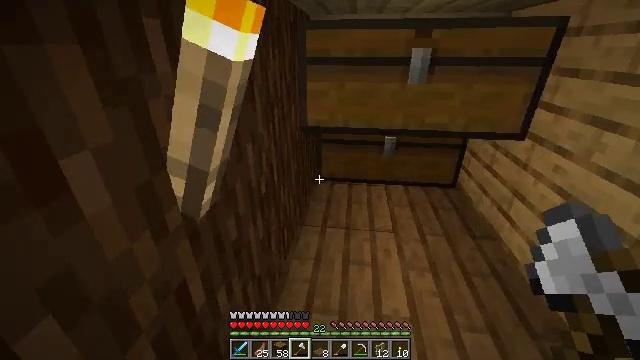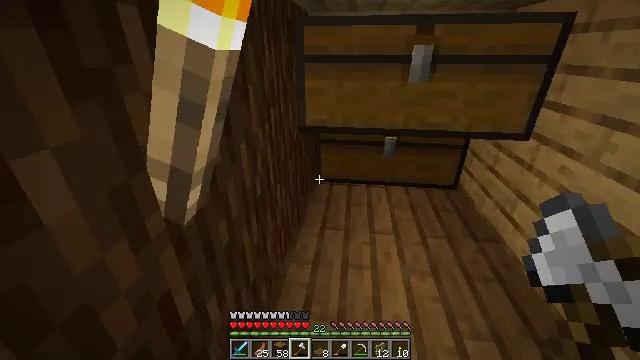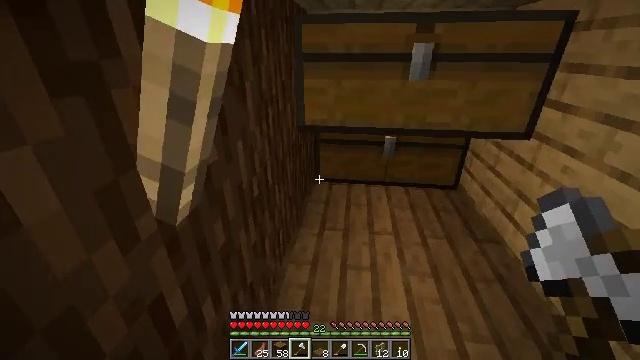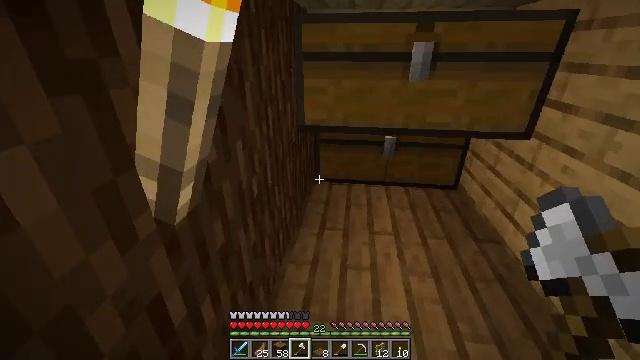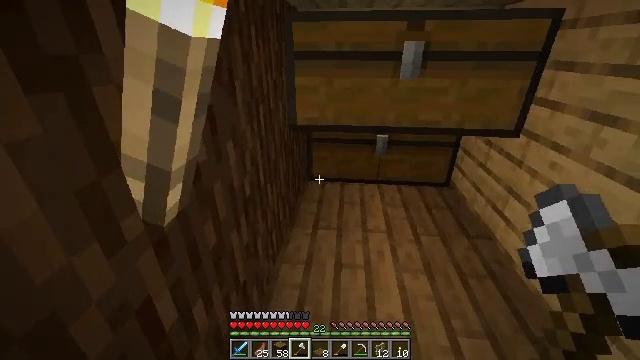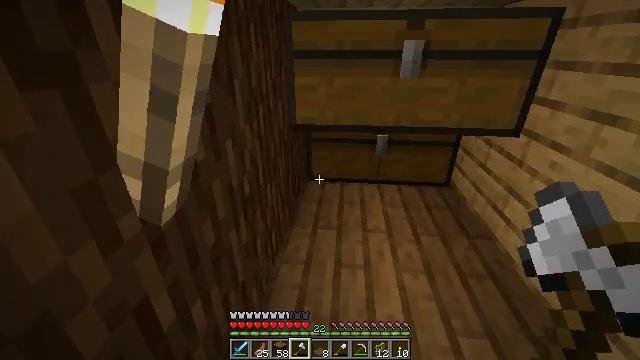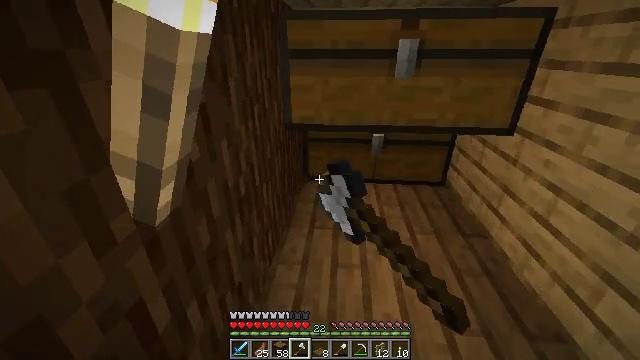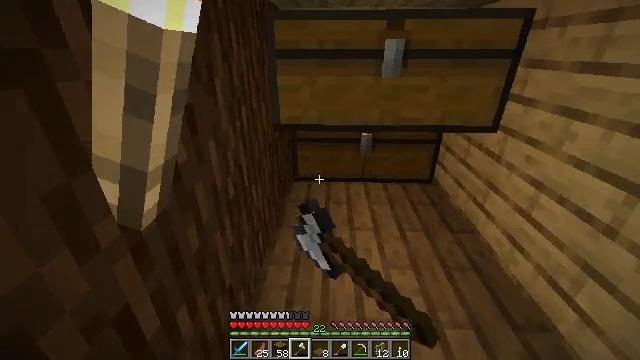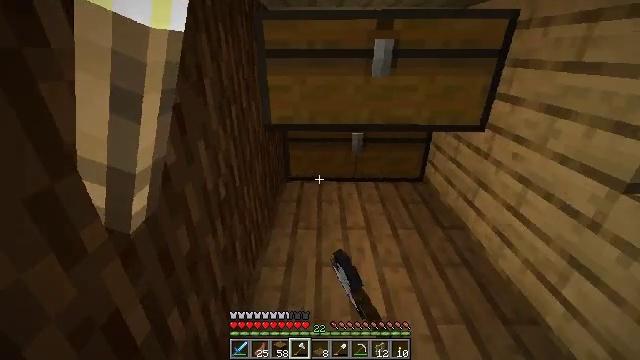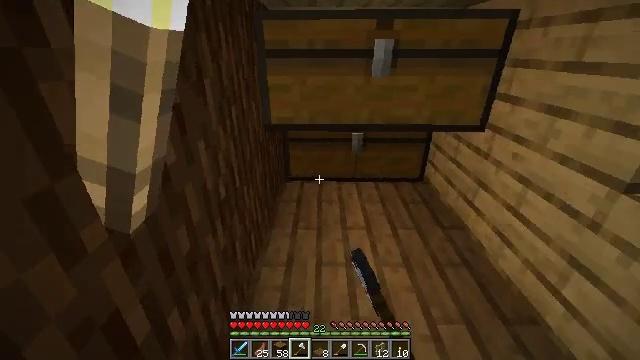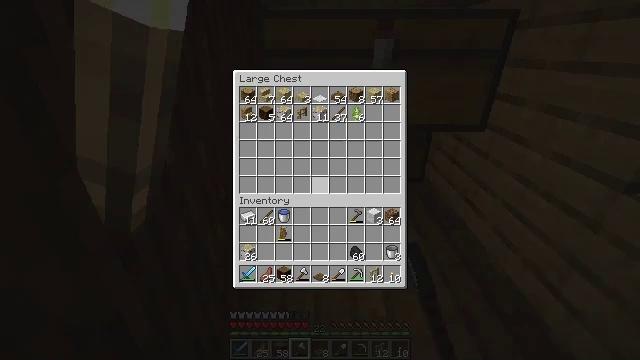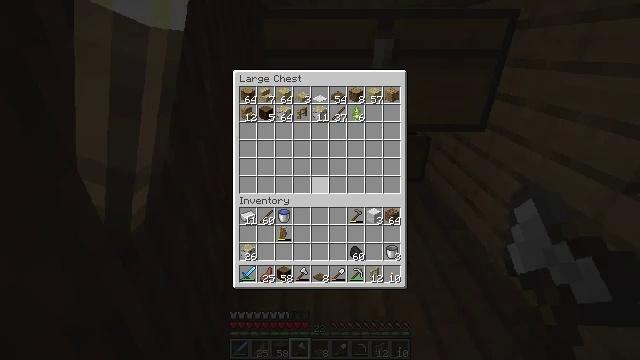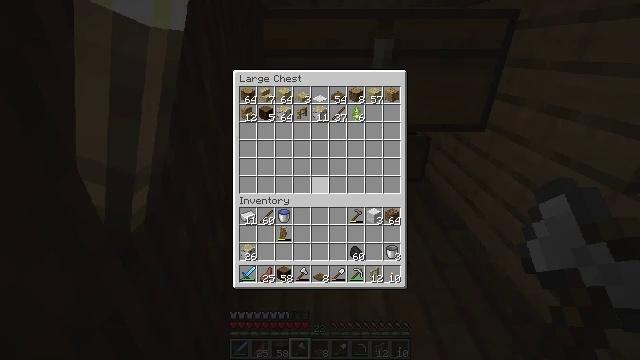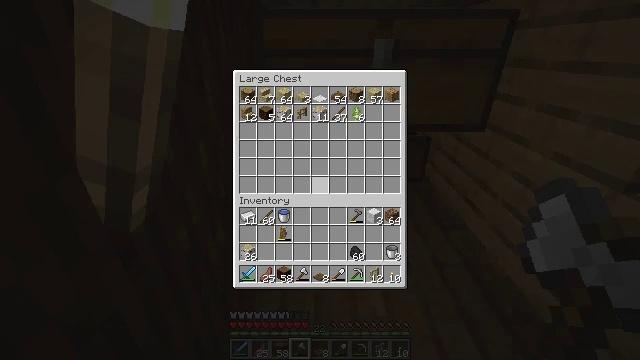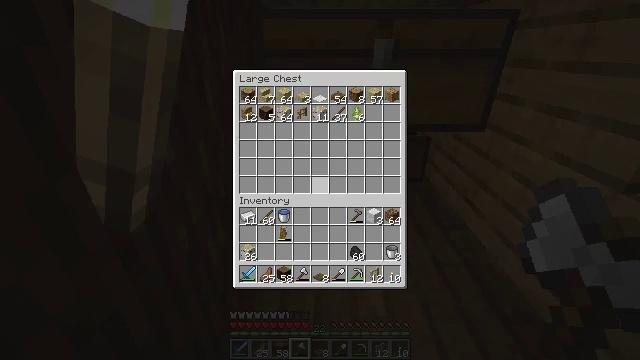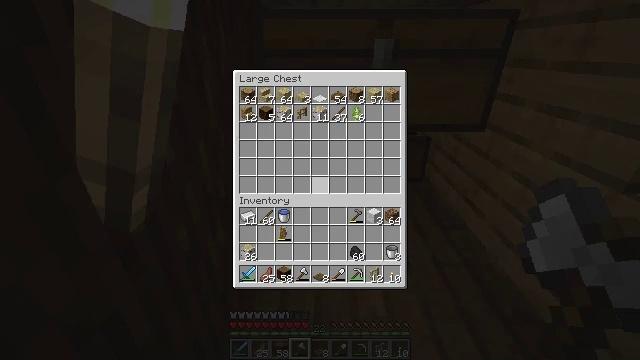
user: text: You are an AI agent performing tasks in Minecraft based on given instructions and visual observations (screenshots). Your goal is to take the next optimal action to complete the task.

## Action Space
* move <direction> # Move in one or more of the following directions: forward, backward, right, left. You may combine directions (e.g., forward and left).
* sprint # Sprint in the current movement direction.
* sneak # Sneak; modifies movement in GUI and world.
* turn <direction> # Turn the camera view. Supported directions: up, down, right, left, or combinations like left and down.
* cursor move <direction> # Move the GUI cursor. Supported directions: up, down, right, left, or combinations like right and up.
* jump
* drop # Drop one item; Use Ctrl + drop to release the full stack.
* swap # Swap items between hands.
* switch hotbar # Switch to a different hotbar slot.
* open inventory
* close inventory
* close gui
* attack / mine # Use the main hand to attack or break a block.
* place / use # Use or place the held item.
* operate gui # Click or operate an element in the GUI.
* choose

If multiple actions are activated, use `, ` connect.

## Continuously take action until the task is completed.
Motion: motion action
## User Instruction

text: Attack the nether wart block to break it.
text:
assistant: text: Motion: no_op
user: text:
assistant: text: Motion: no_op
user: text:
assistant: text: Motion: no_op
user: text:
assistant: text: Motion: turn right
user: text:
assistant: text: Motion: use / place
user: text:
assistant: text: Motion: use / place
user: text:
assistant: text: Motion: turn right, use / place
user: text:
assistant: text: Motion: turn right
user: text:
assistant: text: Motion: no_op
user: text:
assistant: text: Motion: open gui
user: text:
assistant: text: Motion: no_op
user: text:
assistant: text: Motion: no_op
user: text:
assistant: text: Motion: no_op
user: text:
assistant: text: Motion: no_op
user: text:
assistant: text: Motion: no_op
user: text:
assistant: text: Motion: no_op
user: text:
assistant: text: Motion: no_op
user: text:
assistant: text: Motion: no_op
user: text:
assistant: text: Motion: cursor move up
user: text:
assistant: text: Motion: cursor move left and up
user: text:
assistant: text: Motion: cursor move up
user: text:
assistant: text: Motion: no_op
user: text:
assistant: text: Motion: no_op
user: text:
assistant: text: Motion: no_op
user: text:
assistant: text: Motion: no_op
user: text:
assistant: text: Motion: no_op
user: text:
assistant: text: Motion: no_op
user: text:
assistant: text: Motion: no_op
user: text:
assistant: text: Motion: no_op
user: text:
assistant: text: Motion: no_op